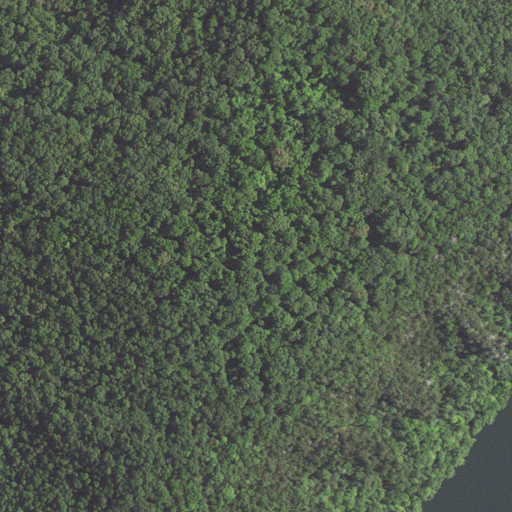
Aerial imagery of mountain in Missouri named Turkey Mountain containing deciduous forest, mixed forest, open water, and grassland